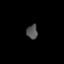
Tissue: lung
Cell type: Epithelial cells
Senescence score: 0.5684
Nuclear area (px): 156
Mean DAPI intensity: 81.654